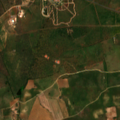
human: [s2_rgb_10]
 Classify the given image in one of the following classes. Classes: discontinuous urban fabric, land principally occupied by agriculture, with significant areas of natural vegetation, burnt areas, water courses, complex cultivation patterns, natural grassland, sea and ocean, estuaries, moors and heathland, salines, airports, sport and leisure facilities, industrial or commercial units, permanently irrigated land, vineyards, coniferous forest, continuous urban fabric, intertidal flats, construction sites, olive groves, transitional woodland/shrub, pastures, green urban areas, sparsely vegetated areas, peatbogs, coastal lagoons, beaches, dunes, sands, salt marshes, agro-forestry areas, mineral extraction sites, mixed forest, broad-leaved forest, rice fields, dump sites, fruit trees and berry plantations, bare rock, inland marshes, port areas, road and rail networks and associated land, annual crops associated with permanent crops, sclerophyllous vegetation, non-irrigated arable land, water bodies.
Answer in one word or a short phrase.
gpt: continuous urban fabric